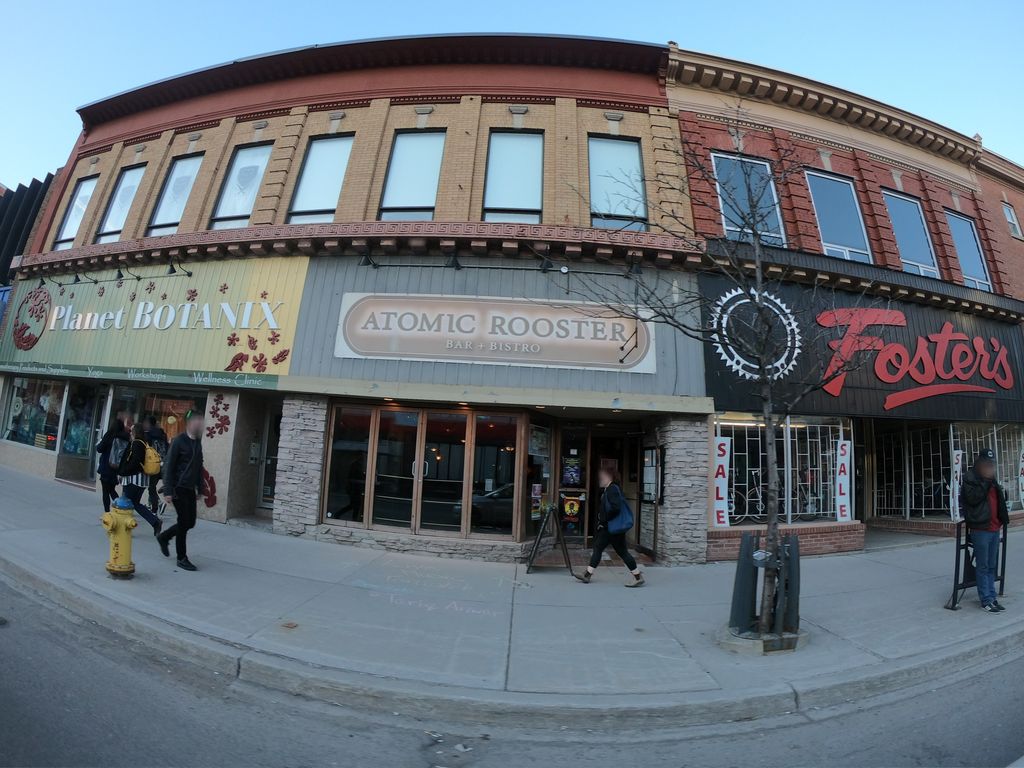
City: ottawa-gatineau